Question: I've recently transitioned from Delayed Job to Sidekiq. I've noticed that when a job fails, the Failed count increments and the job is placed in the Retries tab. Subsequent retries increment the Failed counter, but I've never noticed it decrement. Is this the proper behavior? If so, is it suggested that the counter be reset every once in a while?

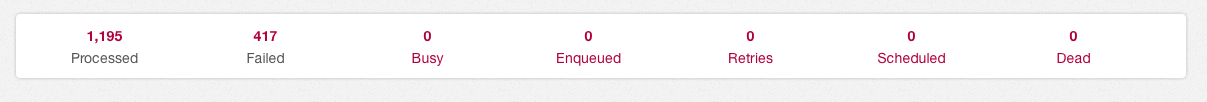
Answer: Yes, it is the proper behavior. It never decreases, but you clean the queue: 'Sidekiq.redis {|c| c.del('stat:failed') }'
Mike Perham explain it very well: <URL>